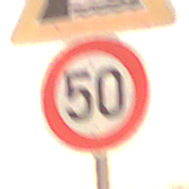
Verkehrszeichen: Geschwindigkeit50
Zusatzzeichen oben: Ufer
Umgebung: Outdoor, Nature
Tageszeit: SunriseSunset
Wetter: PartlyCloudy
Licht: Natural
Jahreszeit: NotSpecified
Kontrast: LowContrast